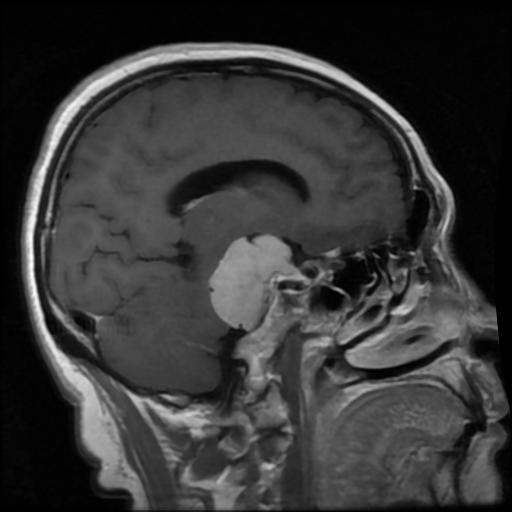
Label: meningioma